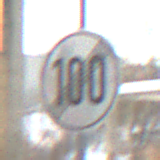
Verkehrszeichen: EndeGeschwindigkeit100
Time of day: MorningAfternoon
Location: Roofed (Suburban)
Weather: PartlyCloudy
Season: Winter
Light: Natural